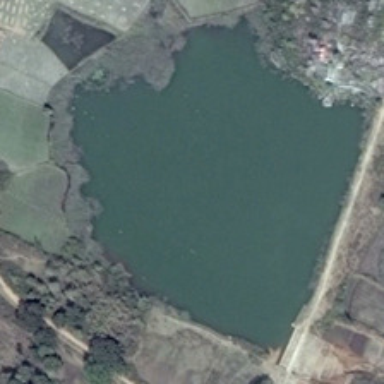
Many green trees and farmlands are around an irregular pond .